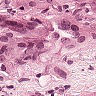
Metastatic tissue present: yes